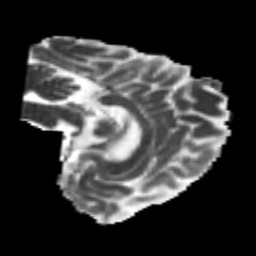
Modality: MD
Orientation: sagittal
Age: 21
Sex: male
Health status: healthy
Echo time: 0.074 s